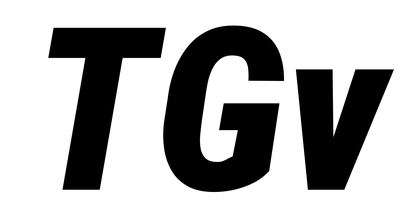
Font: Roboto-Italic_Condensed_Black_Italic